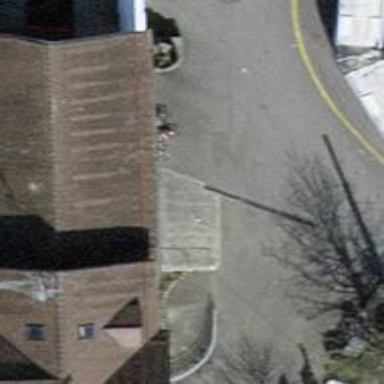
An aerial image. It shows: Bicycle parking area with stands available.